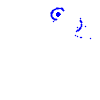
Particle: electron